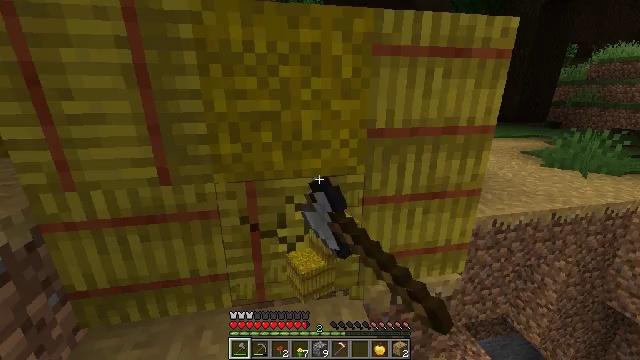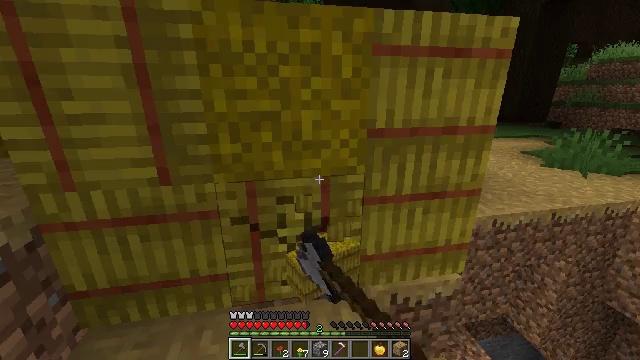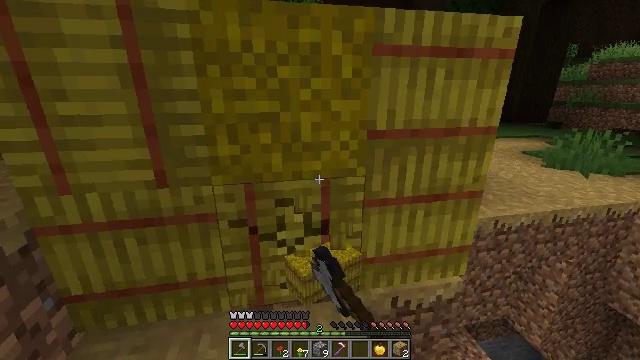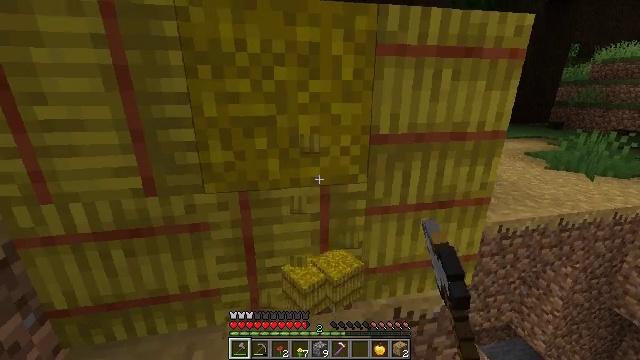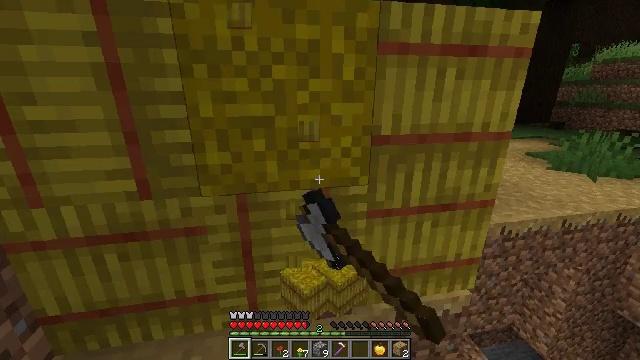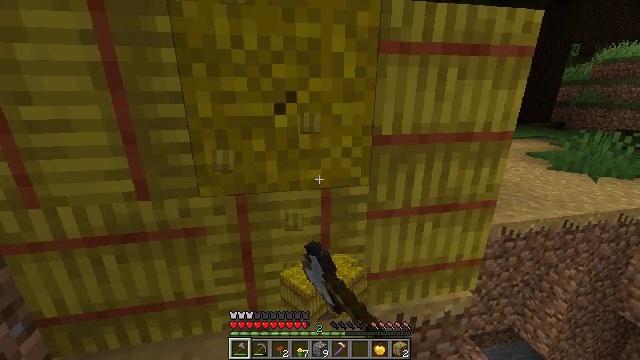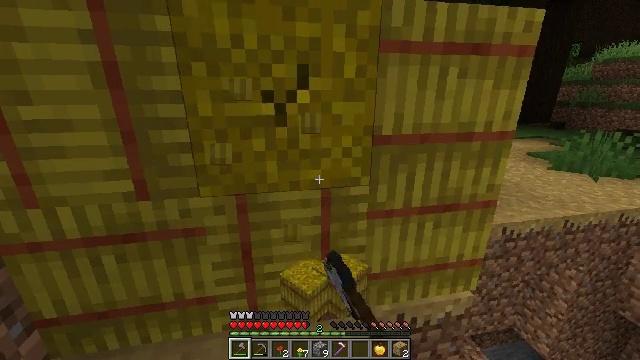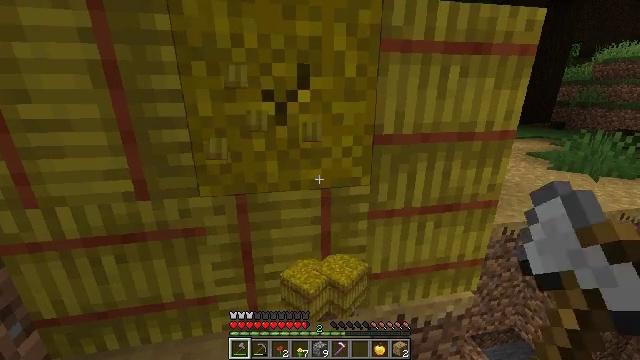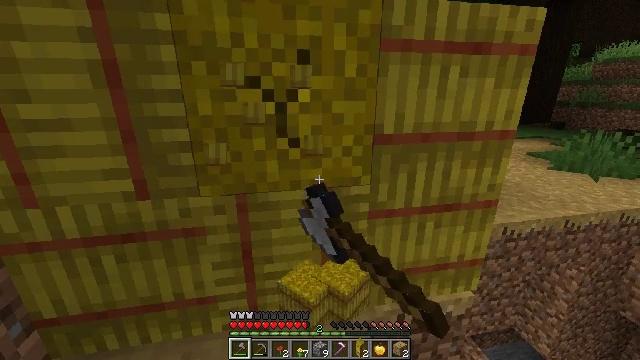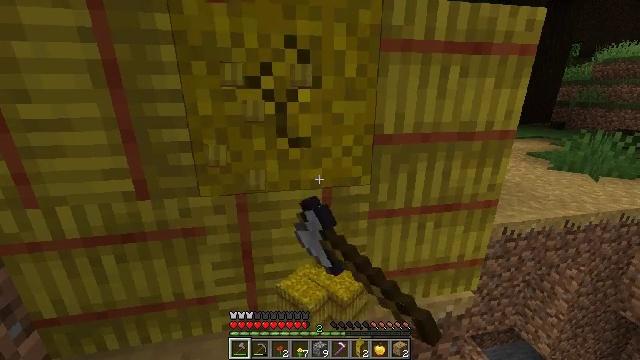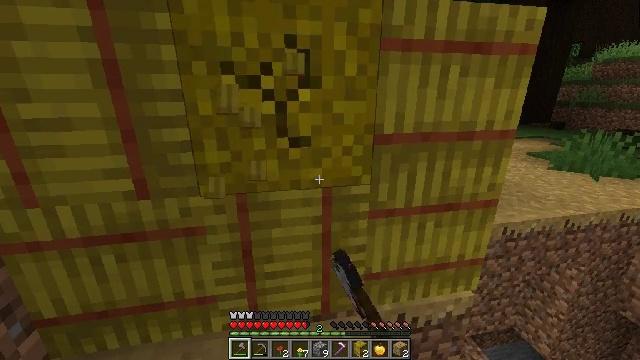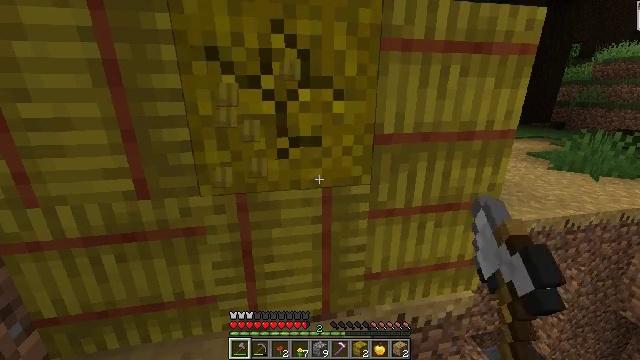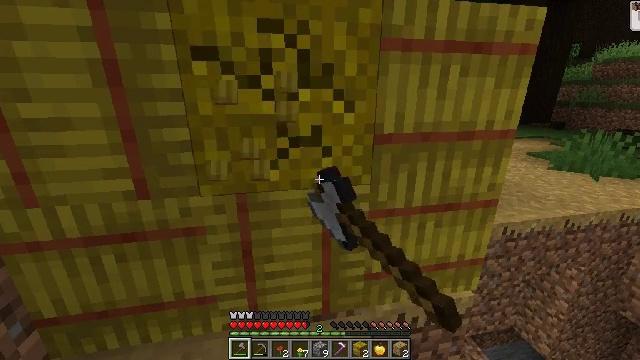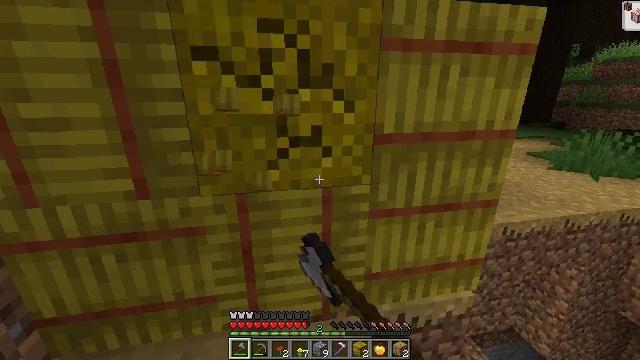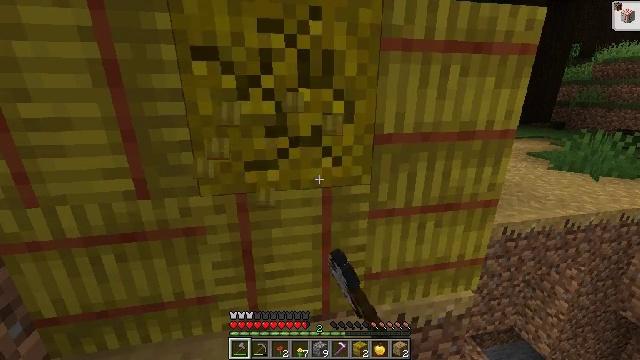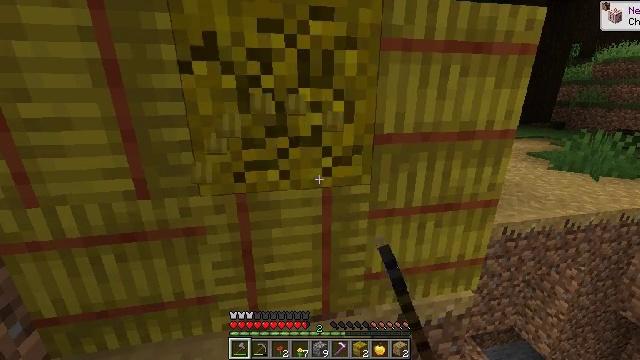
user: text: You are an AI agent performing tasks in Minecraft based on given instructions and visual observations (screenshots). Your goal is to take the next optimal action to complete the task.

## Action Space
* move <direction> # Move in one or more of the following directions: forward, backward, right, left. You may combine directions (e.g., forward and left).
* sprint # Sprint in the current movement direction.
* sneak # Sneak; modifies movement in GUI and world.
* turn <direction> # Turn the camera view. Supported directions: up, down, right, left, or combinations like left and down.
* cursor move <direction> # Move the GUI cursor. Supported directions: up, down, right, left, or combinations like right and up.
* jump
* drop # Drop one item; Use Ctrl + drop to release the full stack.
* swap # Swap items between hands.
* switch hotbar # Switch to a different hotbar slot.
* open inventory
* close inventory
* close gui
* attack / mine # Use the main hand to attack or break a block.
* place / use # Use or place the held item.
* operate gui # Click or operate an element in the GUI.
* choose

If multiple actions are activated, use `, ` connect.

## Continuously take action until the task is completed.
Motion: motion action
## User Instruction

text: Gather hay blocks from the farm.
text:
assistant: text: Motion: attack / mine
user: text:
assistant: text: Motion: move forward, attack / mine
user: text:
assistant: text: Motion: attack / mine
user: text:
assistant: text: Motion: attack / mine
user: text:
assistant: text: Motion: attack / mine
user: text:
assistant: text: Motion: attack / mine
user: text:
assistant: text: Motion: attack / mine
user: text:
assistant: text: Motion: attack / mine
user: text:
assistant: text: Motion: attack / mine
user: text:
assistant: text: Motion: attack / mine
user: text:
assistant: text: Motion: attack / mine
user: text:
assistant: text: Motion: attack / mine
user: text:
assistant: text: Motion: attack / mine
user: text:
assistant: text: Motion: attack / mine
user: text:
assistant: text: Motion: attack / mine
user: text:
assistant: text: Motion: attack / mine
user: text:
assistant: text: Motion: attack / mine
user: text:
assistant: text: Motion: attack / mine
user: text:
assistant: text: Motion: attack / mine
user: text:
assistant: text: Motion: attack / mine
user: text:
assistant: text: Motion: attack / mine
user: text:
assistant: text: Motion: attack / mine
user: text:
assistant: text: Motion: attack / mine
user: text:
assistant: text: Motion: attack / mine
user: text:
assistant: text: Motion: turn right, attack / mine
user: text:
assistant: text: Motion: turn right, attack / mine
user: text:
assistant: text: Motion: turn right and down, attack / mine
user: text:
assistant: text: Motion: attack / mine
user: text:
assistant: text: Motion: attack / mine
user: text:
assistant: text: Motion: attack / mine